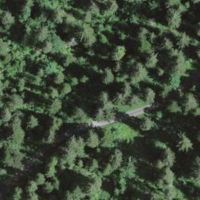
EUNIS habitat code: 43
Species observed at this site:
Lathyrus vernus
Silene dioica